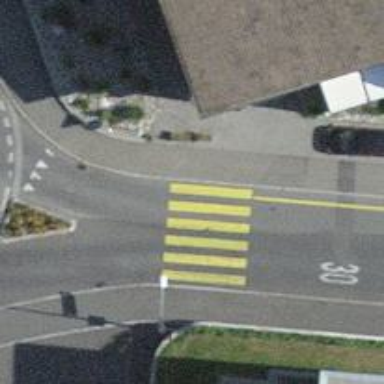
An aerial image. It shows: Pedestrian crossing with zebra markings on the footway.